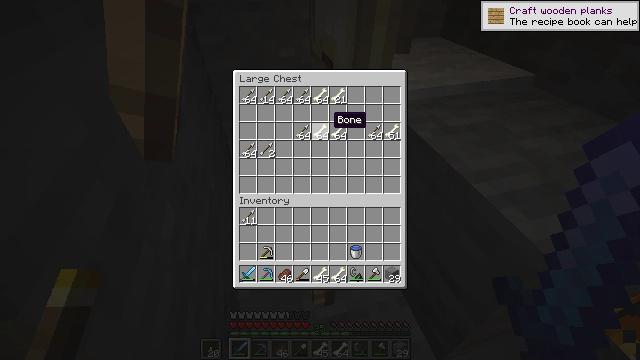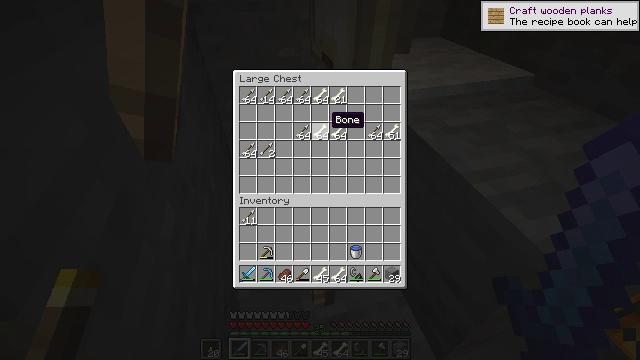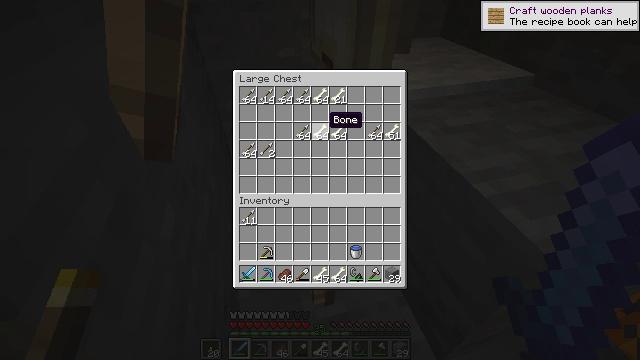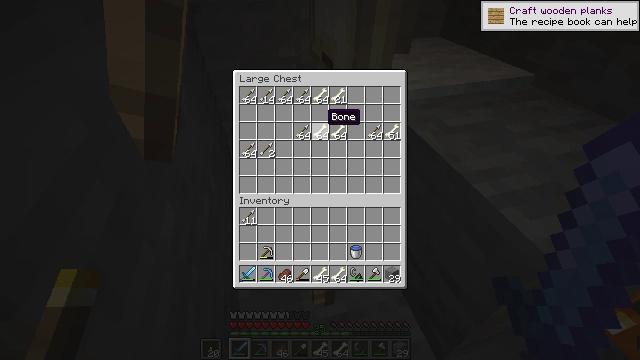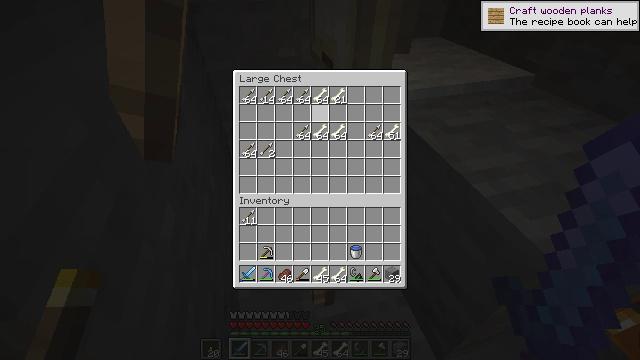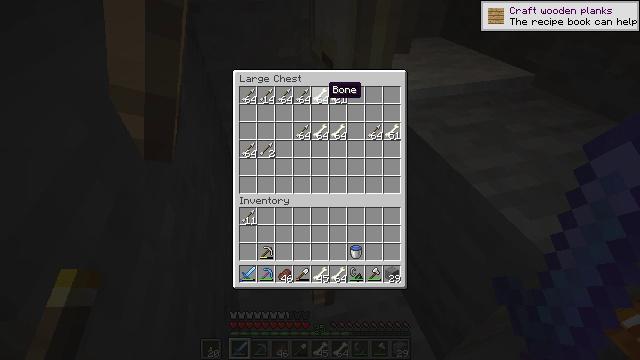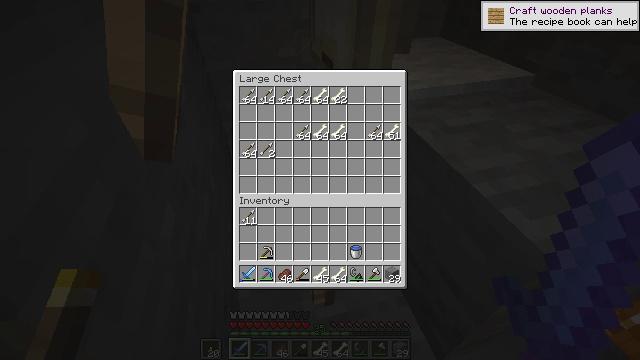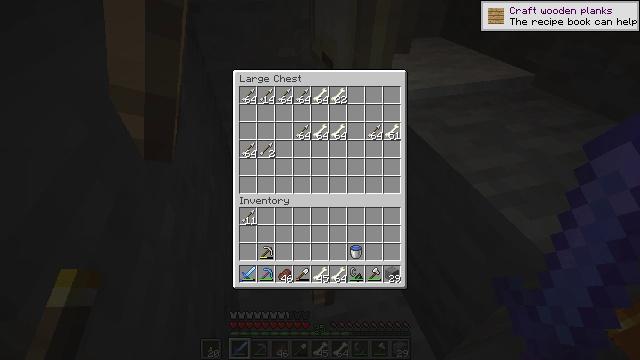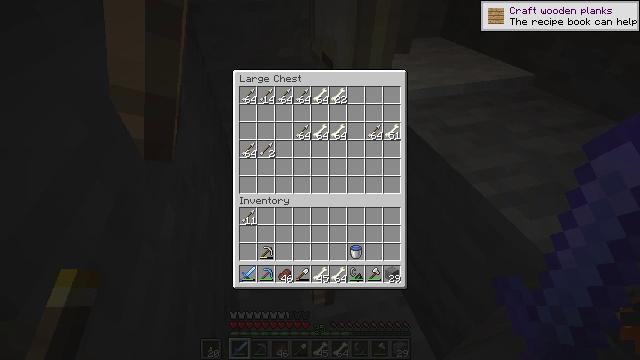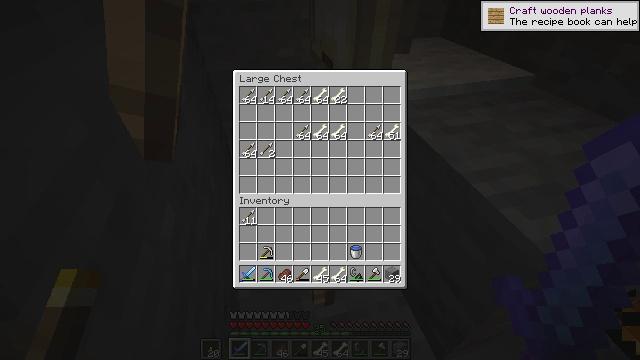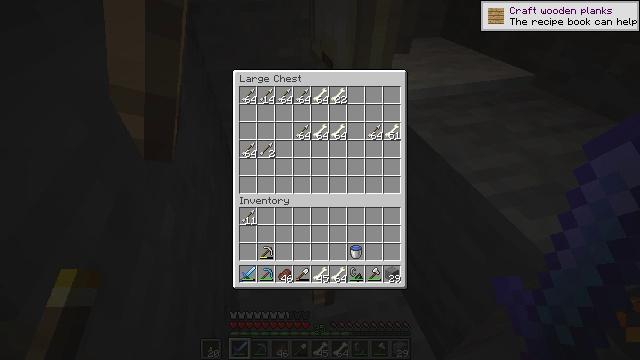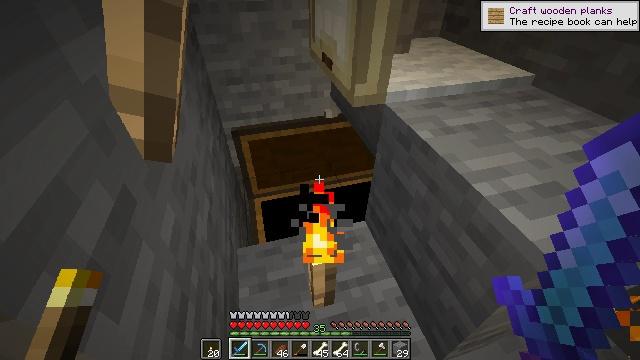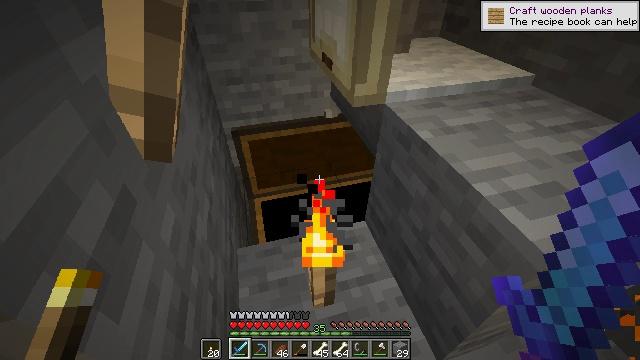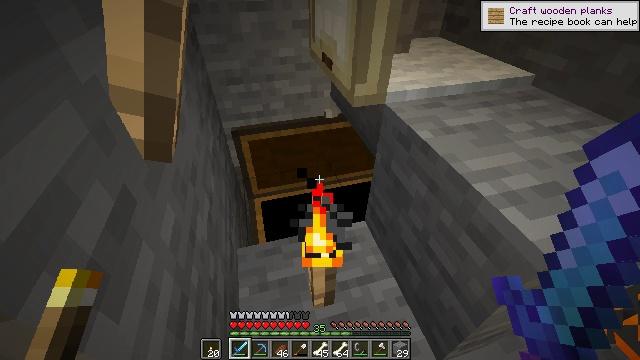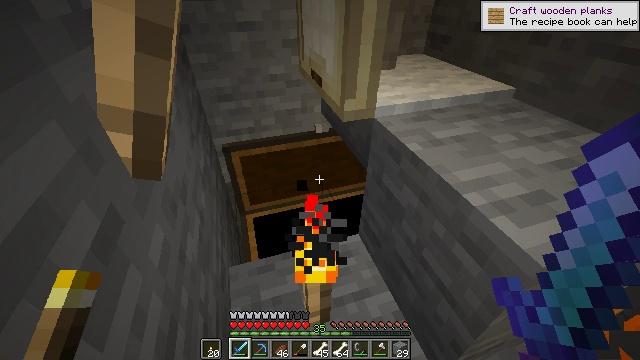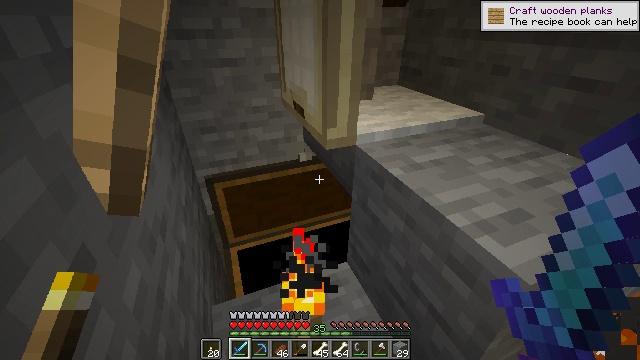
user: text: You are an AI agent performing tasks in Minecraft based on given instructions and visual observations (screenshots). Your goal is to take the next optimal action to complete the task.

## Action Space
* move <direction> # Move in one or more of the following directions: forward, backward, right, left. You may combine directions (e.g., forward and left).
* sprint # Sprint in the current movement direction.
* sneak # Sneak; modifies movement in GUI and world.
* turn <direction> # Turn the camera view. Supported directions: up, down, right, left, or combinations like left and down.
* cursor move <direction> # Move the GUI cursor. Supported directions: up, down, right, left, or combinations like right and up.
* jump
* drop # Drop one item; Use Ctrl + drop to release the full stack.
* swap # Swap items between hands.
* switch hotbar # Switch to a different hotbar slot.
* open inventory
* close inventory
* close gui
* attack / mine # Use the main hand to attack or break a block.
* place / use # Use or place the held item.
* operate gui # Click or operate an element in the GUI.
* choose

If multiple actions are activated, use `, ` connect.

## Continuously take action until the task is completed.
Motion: motion action
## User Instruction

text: Kill a skeleton.
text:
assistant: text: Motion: no_op
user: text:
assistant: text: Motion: no_op
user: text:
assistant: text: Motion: no_op
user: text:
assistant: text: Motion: turn up
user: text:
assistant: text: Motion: turn up
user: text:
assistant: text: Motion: turn up
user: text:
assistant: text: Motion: no_op
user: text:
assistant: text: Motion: no_op
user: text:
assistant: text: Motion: no_op
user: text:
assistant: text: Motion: no_op
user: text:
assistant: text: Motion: no_op
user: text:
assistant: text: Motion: no_op
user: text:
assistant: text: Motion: no_op
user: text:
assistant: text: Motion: turn right and up
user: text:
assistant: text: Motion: turn right and up
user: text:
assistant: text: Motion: turn right and up
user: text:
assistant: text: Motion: turn right and up
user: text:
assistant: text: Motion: turn right and up
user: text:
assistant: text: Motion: turn up
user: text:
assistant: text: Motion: no_op
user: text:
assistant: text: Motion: no_op
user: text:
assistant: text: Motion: turn right
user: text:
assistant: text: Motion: turn right and up
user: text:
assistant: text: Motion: turn right
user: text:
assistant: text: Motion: attack / mine
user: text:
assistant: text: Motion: attack / mine
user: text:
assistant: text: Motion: attack / mine
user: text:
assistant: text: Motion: no_op
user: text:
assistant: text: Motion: no_op
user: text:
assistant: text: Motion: no_op